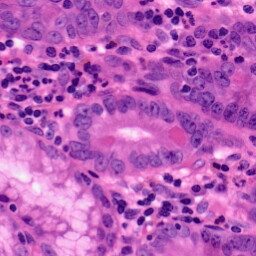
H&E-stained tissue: Pancreatic